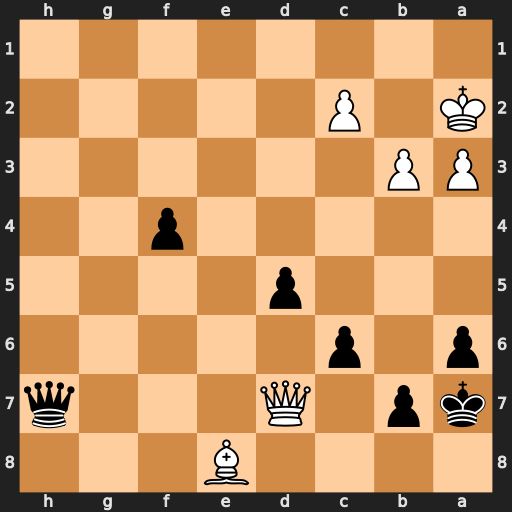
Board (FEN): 4B3/kp1Q3q/p1p5/3p4/5p2/PP6/K1P5/8
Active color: b
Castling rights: -
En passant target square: -
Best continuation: Qxc2+